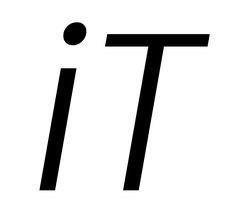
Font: Poppins-LightItalic